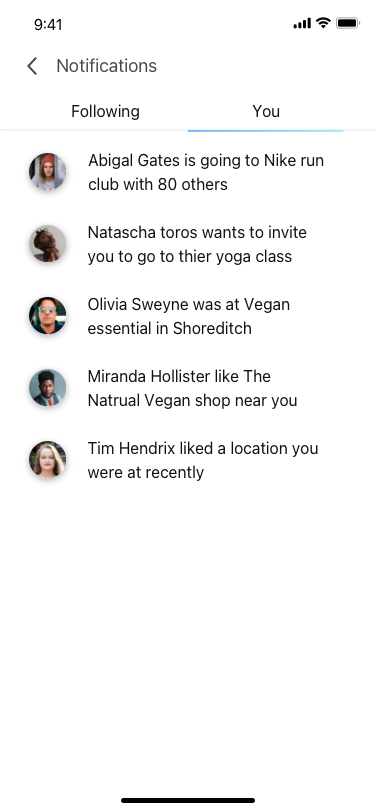
Text in this UI design:
Abigal Gates is going to Nike run club with 80 others
Natascha toros wants to invite you to go to thier yoga class
Olivia Sweyne was at Vegan essential in Shoreditch
Miranda Hollister like The Natrual Vegan shop near you
Tim Hendrix liked a location you were at recently
Following
You